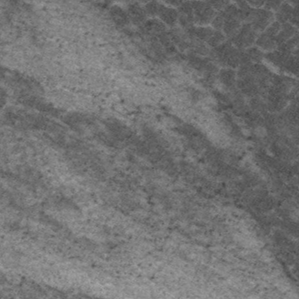
Label: frost